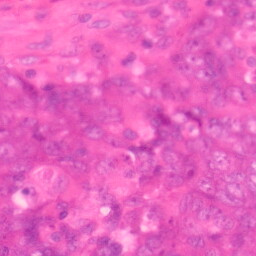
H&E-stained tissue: Colon